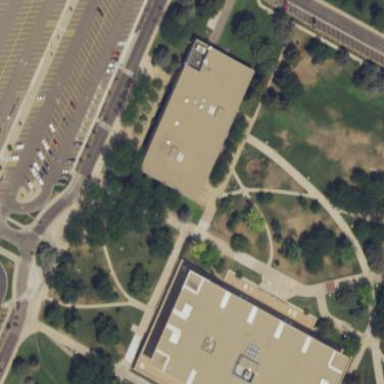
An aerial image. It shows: View of university building.